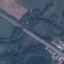
Label: Highway